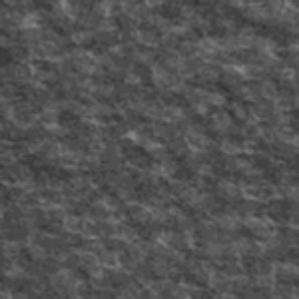
Label: frost